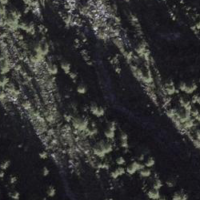
EUNIS habitat code: 44
Species observed at this site:
Geum montanum